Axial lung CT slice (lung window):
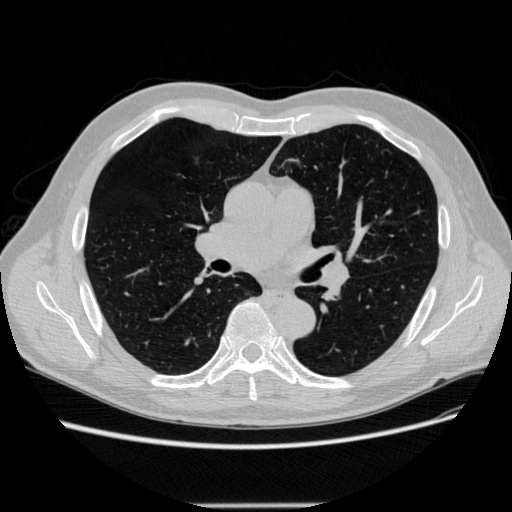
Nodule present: no